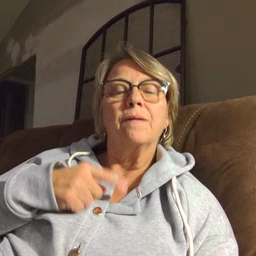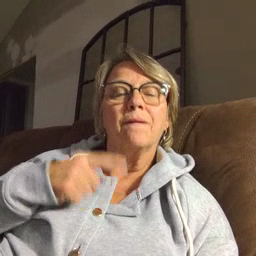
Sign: chin